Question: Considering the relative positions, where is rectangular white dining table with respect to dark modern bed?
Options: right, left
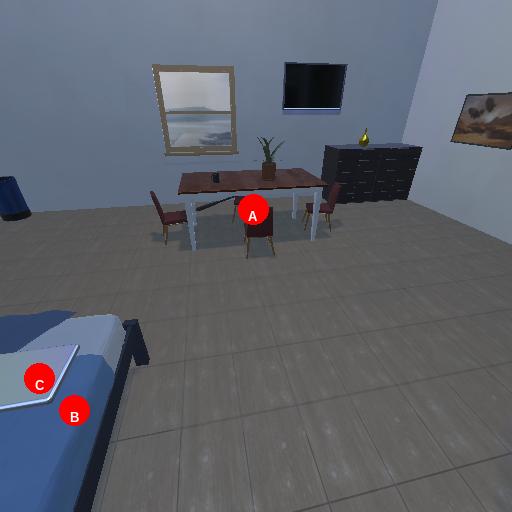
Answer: right